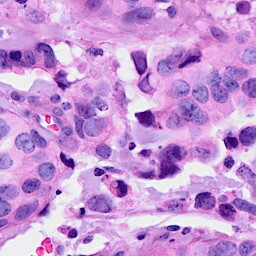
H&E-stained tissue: Breast